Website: home-depot
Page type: review-order
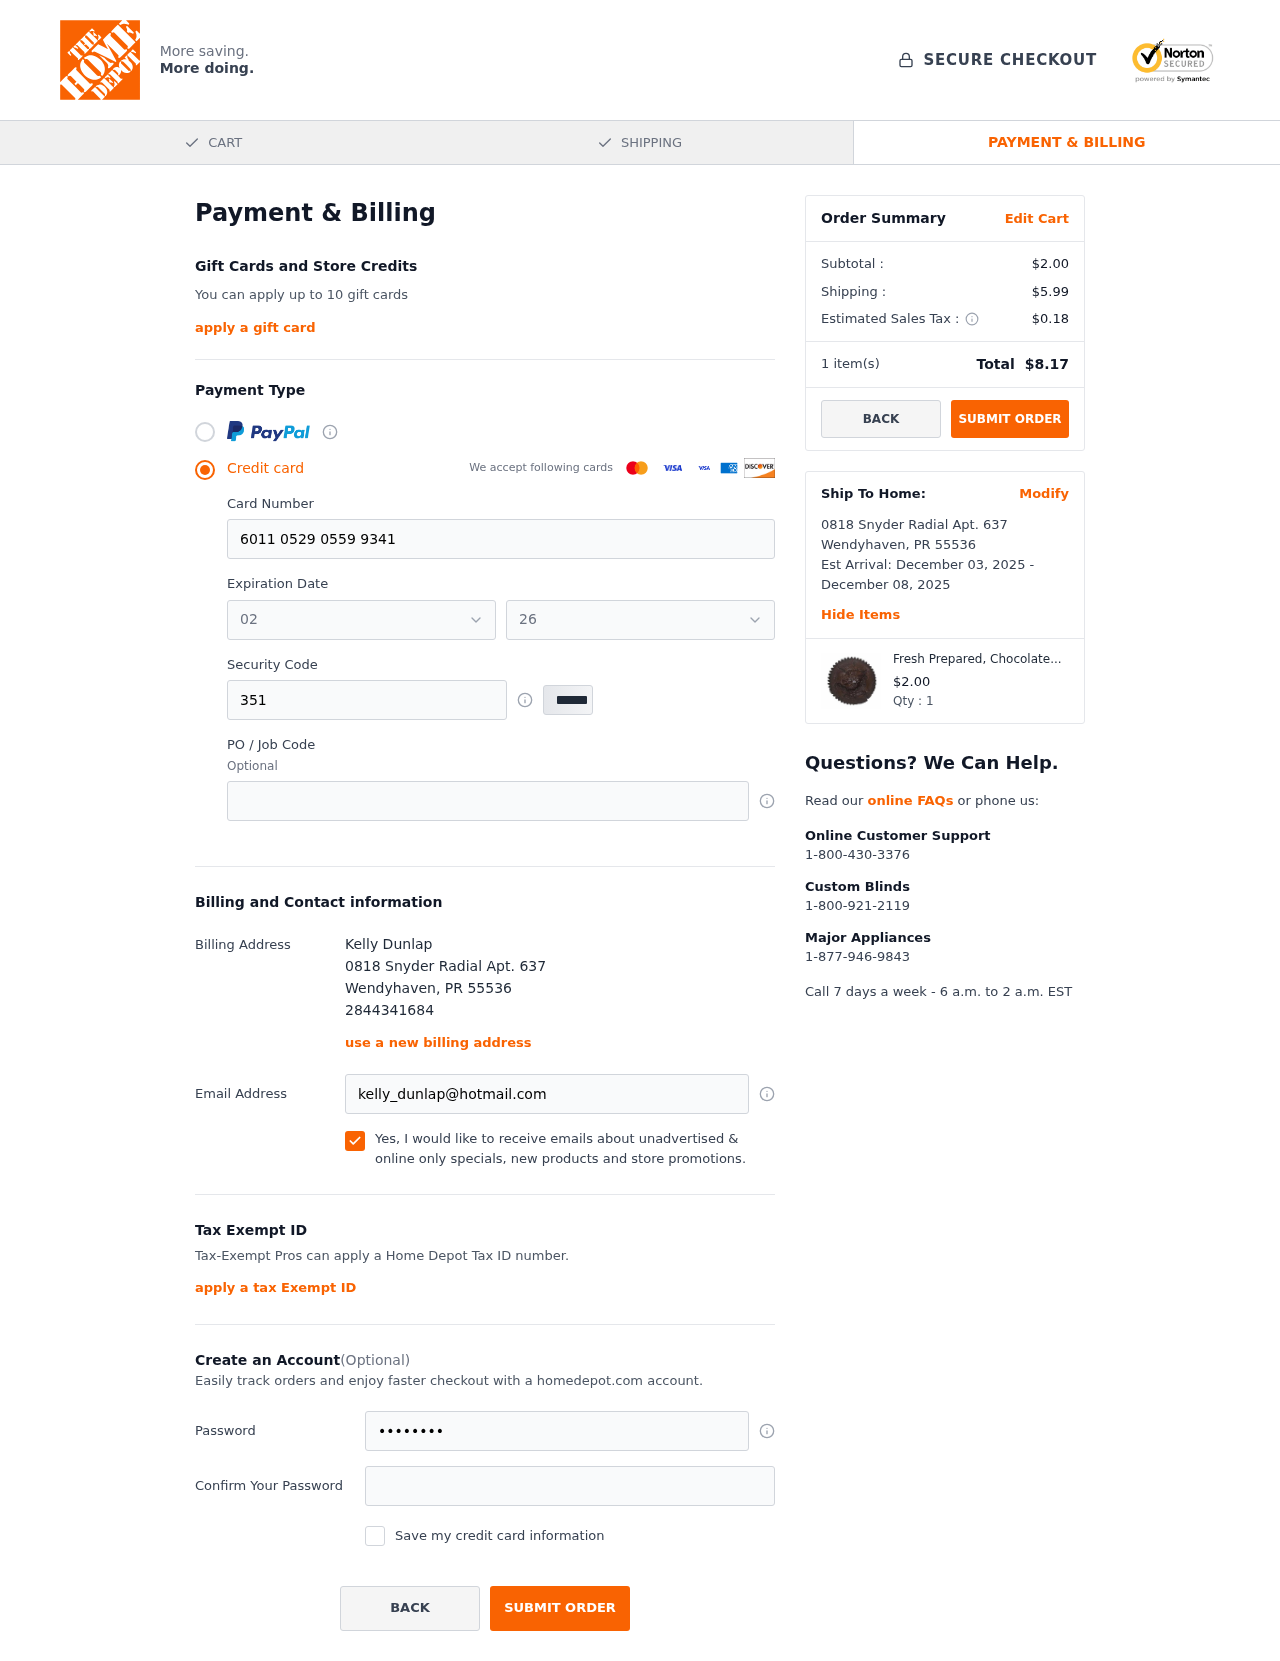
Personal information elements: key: PII_CARD_EXPIRY_MONTH
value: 02
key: PII_CARD_EXPIRY_YEAR
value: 26
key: PII_CITY
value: Wendyhaven
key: PII_FULLNAME
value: Kelly Dunlap
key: PII_PHONE
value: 2844341684
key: PII_POSTCODE
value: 55536
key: PII_STATE_ABBR
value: PR
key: PII_STREET
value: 0818 Snyder Radial Apt. 637
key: PII_CARD_NUMBER
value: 6011 0529 0559 9341
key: PII_CARD_CVV
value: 351
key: PII_EMAIL
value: kelly_dunlap@hotmail.com
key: PII_STATE
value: PR
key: PII_POSTCODE_FULL
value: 55536
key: PII_POSTCODE_NUMERIC
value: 55536
Product elements: key: PRODUCT1_NAME
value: Fresh Prepared, Chocolate Chip Muffin
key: PRODUCT1_PRICE
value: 2
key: PRODUCT1_QUANTITY
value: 1
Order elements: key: ORDER_SUBTOTAL
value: $2.00
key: ORDER_SHIPPING_COST
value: $5.99
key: ORDER_TAX
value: $0.18
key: ORDER_NUM_ITEMS
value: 1
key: ORDER_TOTAL
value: $8.17
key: ORDER_SHIPPING_DATE
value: December 03, 2025
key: ORDER_DELIVERY_DATE
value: December 08, 2025